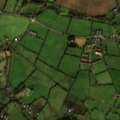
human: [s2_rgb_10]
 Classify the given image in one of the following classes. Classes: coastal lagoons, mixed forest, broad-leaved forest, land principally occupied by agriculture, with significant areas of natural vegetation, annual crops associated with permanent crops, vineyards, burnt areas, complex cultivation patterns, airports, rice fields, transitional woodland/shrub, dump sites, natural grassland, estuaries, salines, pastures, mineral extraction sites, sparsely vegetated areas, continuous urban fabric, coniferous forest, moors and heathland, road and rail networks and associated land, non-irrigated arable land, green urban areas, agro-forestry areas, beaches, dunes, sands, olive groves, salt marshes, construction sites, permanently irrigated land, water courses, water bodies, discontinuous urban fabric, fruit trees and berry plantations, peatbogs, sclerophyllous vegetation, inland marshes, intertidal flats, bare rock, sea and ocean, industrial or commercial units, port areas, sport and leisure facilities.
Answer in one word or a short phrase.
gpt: pastures